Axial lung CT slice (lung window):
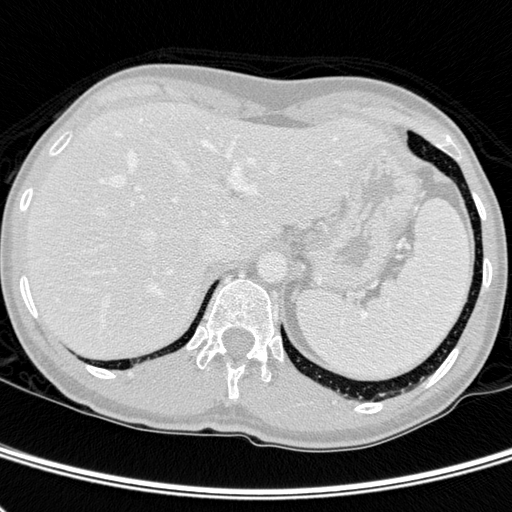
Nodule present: no